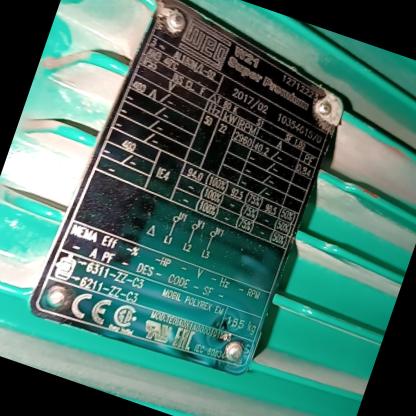
Klasa: tabliczka-znamionowa